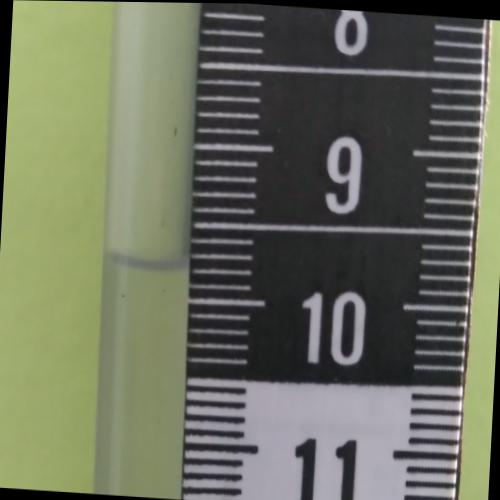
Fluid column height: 9.8 cm